Interaction volume radius: 10 \u00c5
Interaction volume height: 40 \u00c5
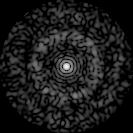
Disorder parameter: 0.8315